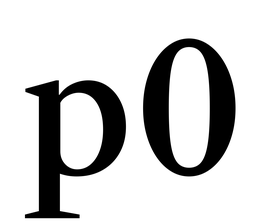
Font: LibreCaslonText_Medium